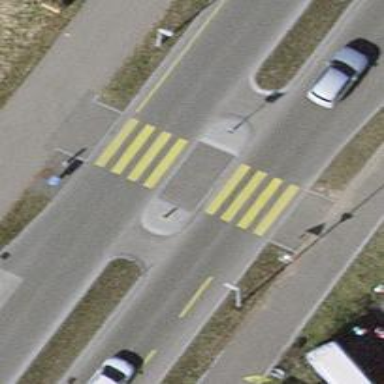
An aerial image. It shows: Uncontrolled zebra crossing with pedestrian island.